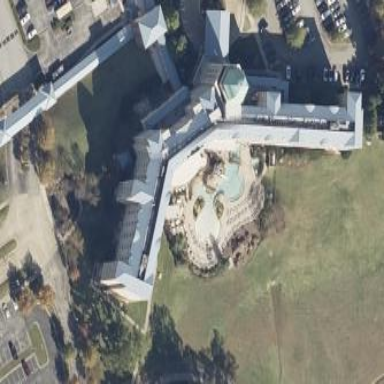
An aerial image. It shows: Hotel building.